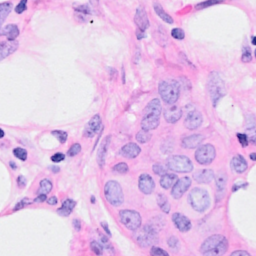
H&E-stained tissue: Breast